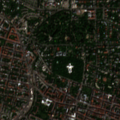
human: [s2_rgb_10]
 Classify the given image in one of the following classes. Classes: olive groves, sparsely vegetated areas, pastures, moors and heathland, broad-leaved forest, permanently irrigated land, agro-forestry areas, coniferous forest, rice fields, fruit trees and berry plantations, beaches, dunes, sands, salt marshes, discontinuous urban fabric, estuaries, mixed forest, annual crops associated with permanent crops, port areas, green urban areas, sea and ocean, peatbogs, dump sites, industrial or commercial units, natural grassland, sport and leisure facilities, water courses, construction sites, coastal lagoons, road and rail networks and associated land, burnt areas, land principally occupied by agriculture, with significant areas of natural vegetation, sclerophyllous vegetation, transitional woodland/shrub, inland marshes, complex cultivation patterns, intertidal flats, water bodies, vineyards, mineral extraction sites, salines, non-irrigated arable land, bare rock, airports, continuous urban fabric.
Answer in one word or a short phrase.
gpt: continuous urban fabric, discontinuous urban fabric, green urban areas